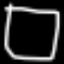
Label: square